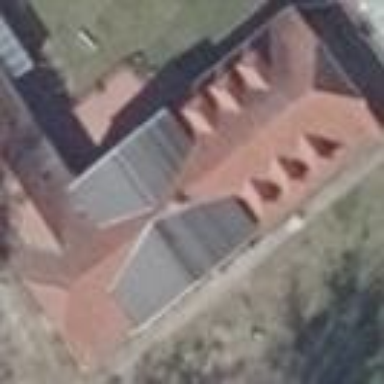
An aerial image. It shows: Residential building with red half-hipped roof.